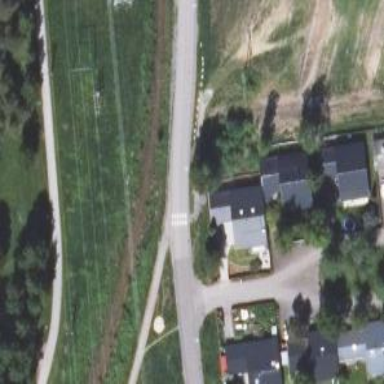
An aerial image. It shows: Path that also serves as cycle track.